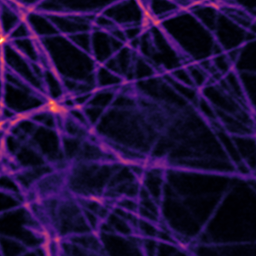
Label: Super-resolution Microtubules image